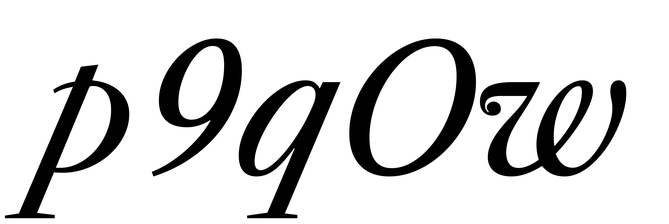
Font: LibreCaslonText-Italic_Italic